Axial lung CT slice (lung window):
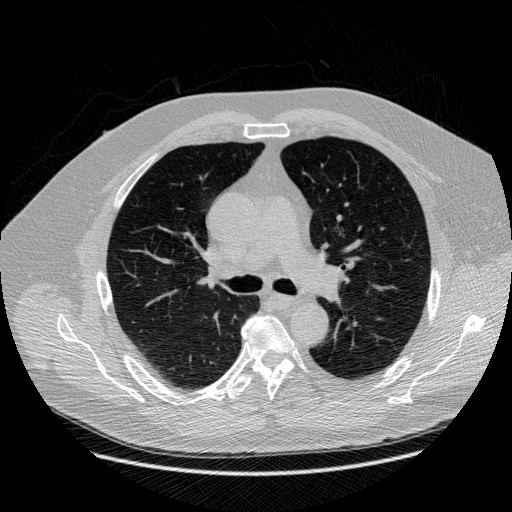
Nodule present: no